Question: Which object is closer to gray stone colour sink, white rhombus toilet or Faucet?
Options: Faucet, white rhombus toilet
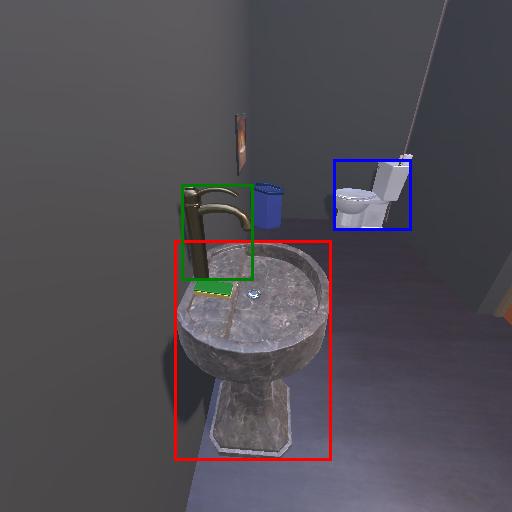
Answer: Faucet